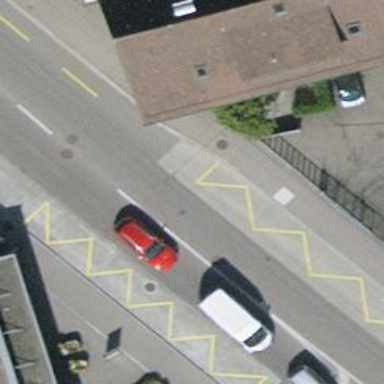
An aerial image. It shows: Bus stop for trolleybuses with designated stop position for public transport.